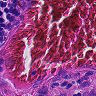
Metastatic tissue present: no